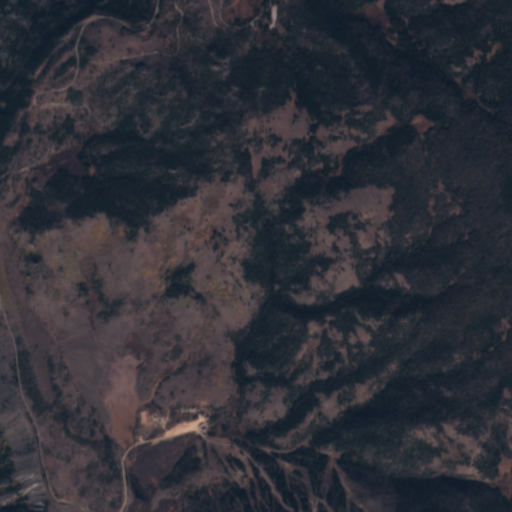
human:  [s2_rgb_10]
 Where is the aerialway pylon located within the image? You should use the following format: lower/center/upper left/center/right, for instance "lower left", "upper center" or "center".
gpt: The aerialway pylon is located in the lower center of the image.
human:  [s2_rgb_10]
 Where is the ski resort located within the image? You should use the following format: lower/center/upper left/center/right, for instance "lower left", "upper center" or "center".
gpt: The ski resort is located in the lower right of the image.
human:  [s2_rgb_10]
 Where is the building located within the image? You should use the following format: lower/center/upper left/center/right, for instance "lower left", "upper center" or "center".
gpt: The building is located in the lower left of the image.
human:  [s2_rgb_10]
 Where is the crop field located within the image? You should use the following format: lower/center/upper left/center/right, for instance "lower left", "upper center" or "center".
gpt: There is no crop field in the image.